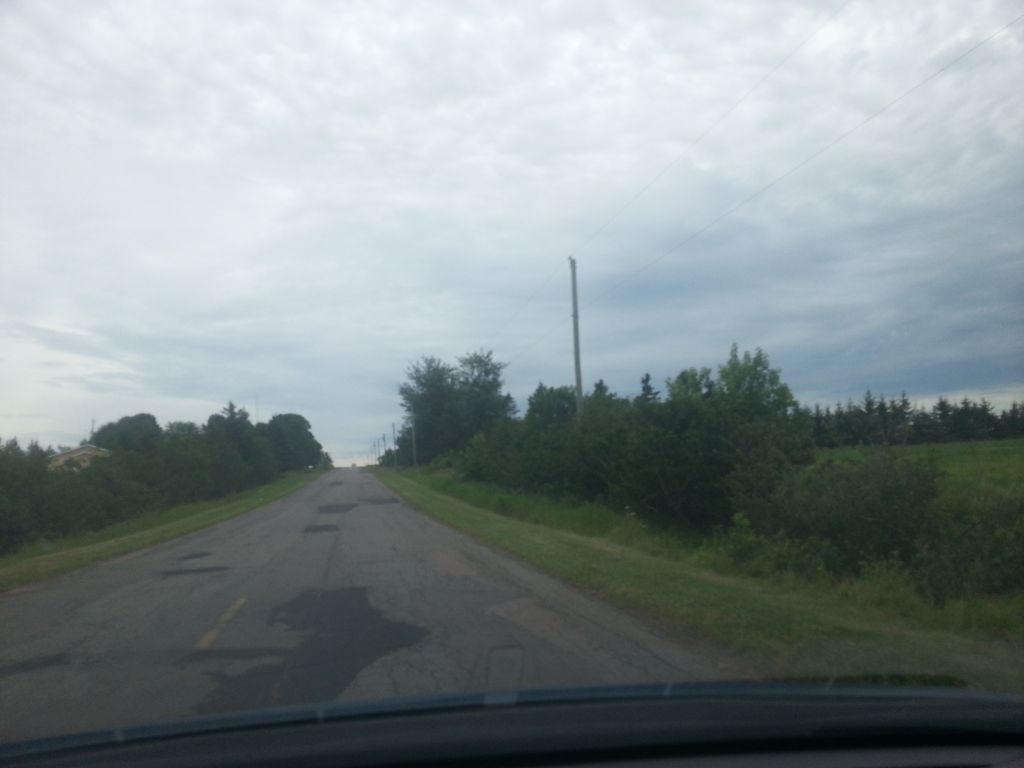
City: charlottetown